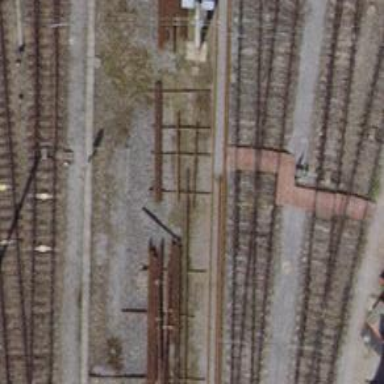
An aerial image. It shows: Railway siding with one electrified track and contact line.